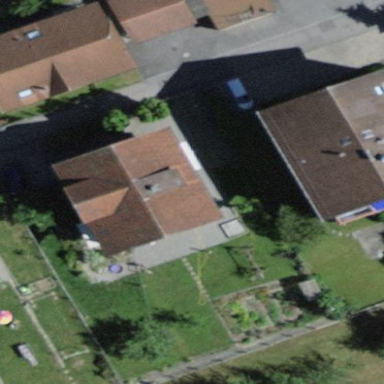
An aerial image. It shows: Residential building.